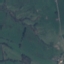
Label: Pasture